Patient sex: M
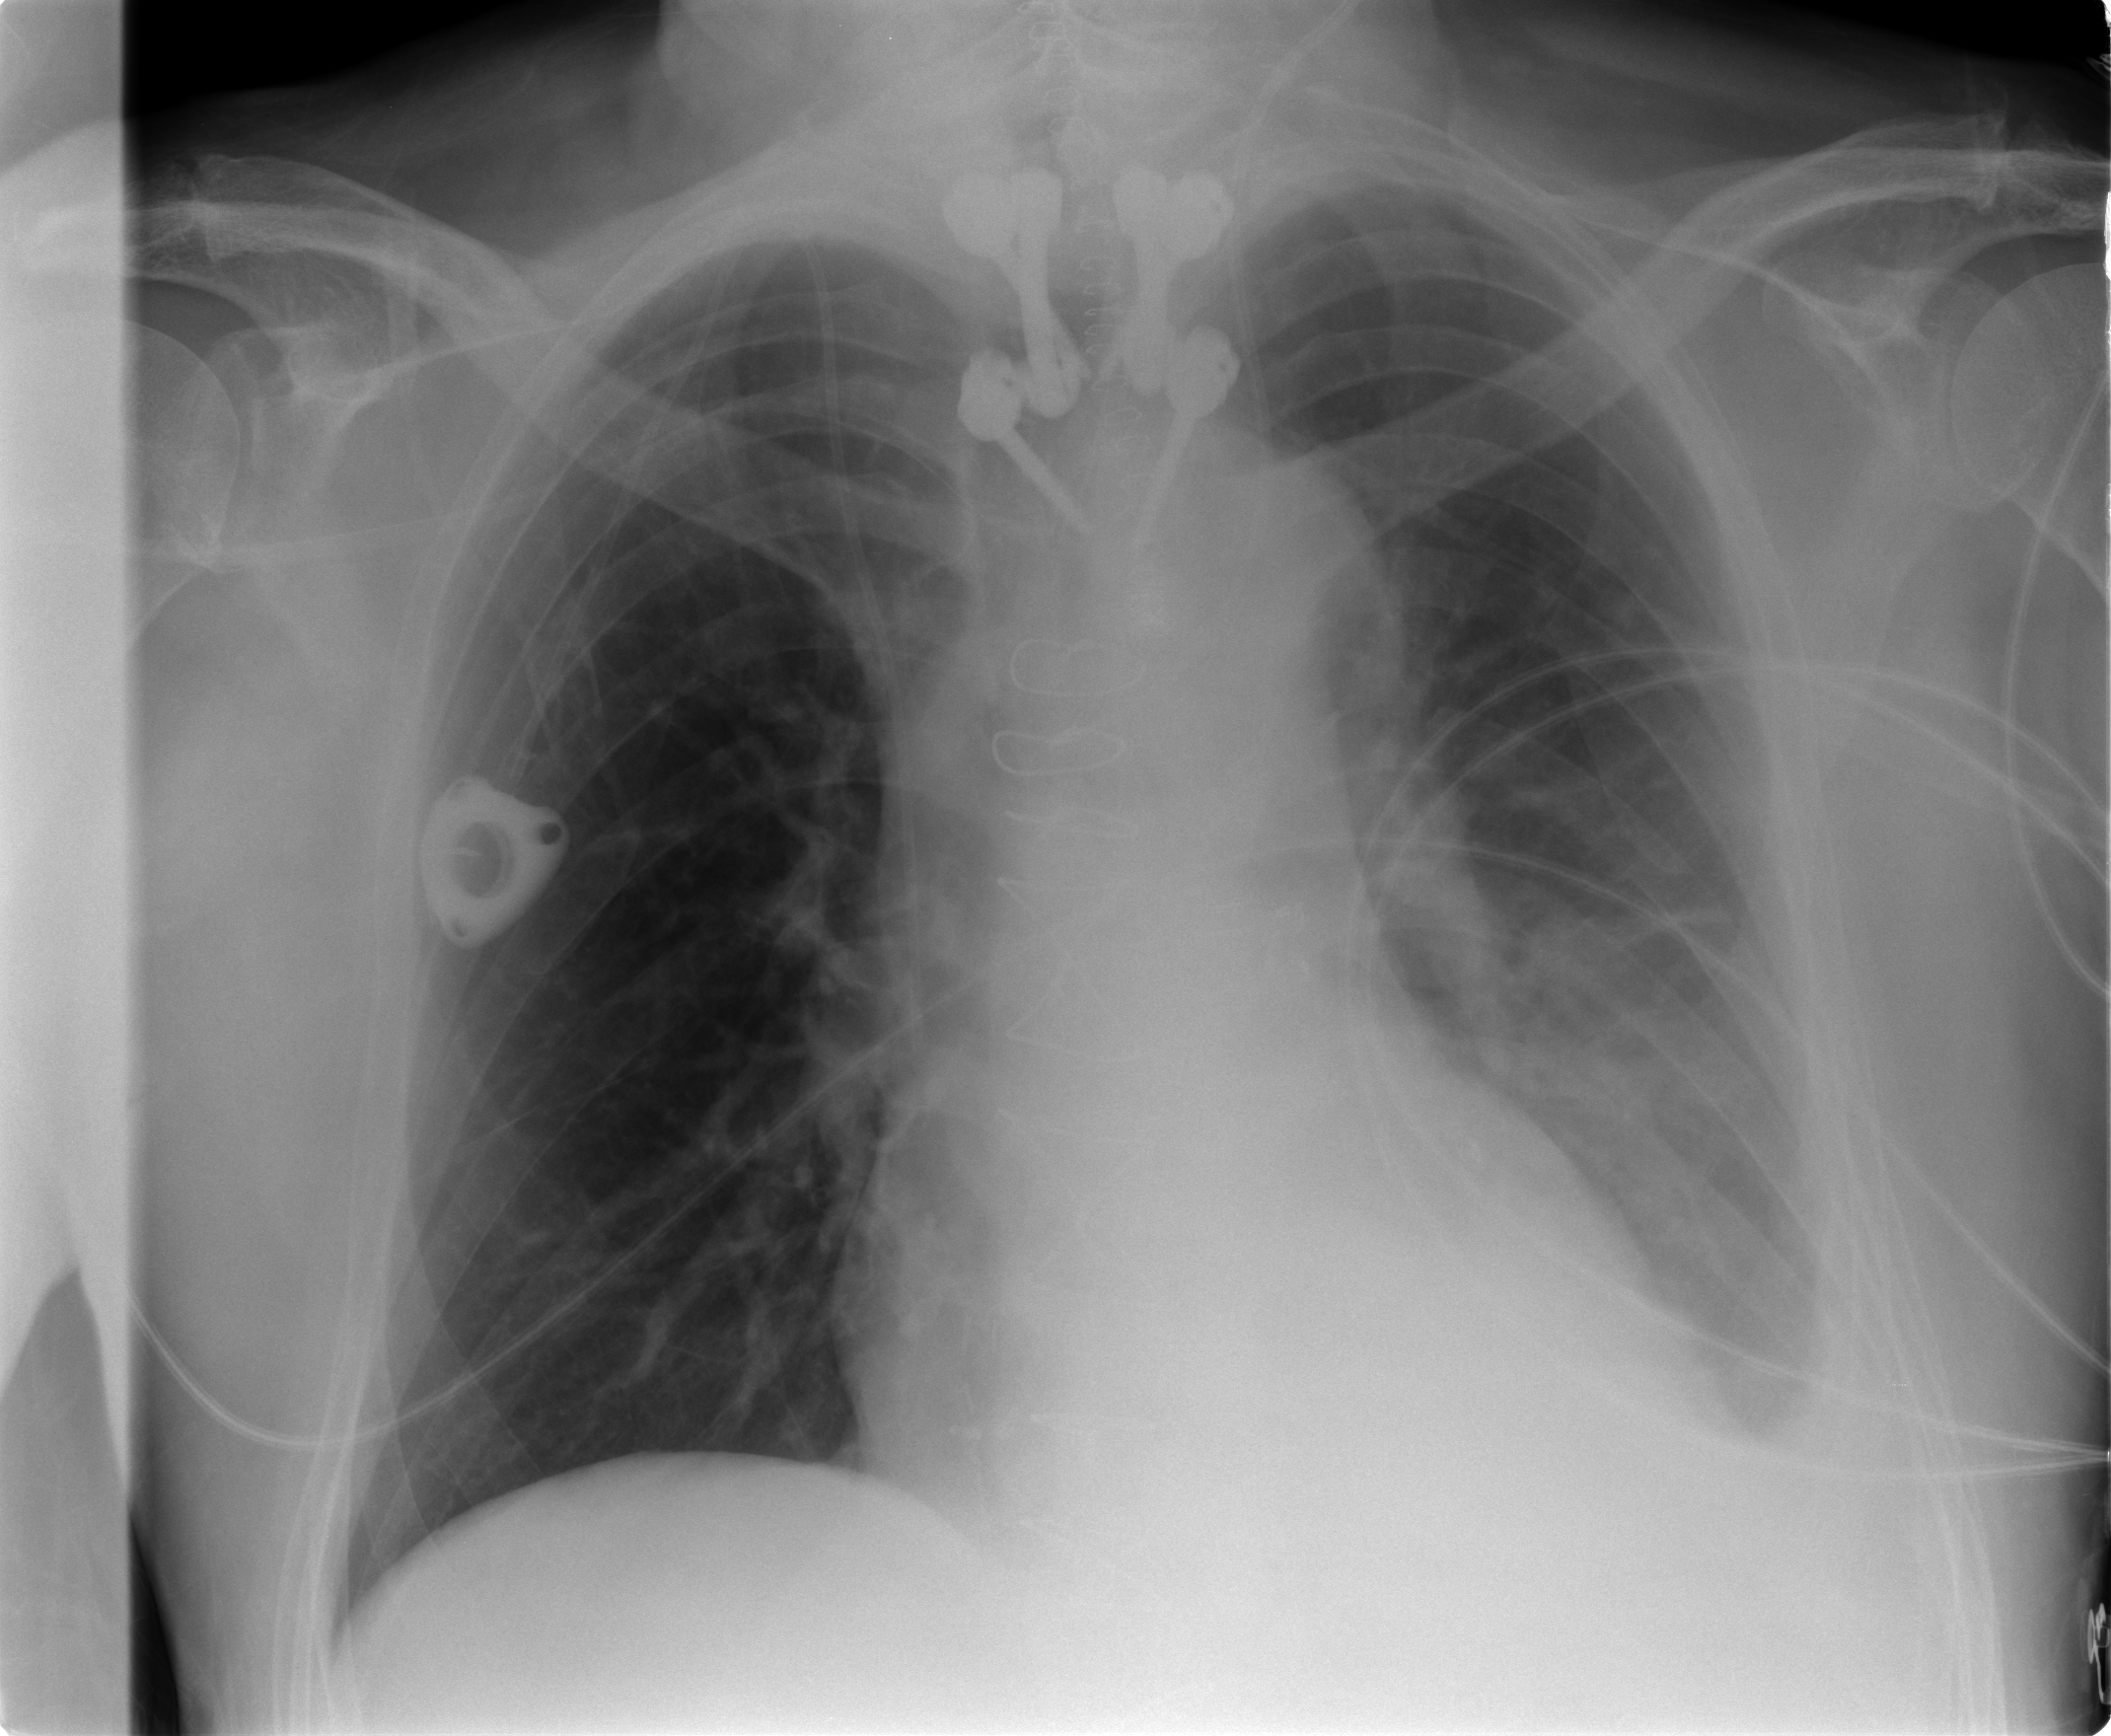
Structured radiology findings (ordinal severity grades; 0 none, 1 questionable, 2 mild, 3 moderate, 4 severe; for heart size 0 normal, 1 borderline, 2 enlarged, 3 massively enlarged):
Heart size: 0
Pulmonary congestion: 1
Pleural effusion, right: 0
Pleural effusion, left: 2
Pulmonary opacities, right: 0
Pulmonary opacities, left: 2
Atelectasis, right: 0
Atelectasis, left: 2